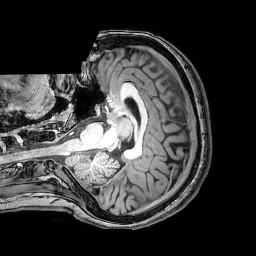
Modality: T1w
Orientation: axial
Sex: female
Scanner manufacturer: philips
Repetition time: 0.008129 s
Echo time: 0.00373 s